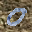
Label: 0